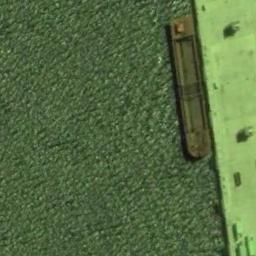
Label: ship